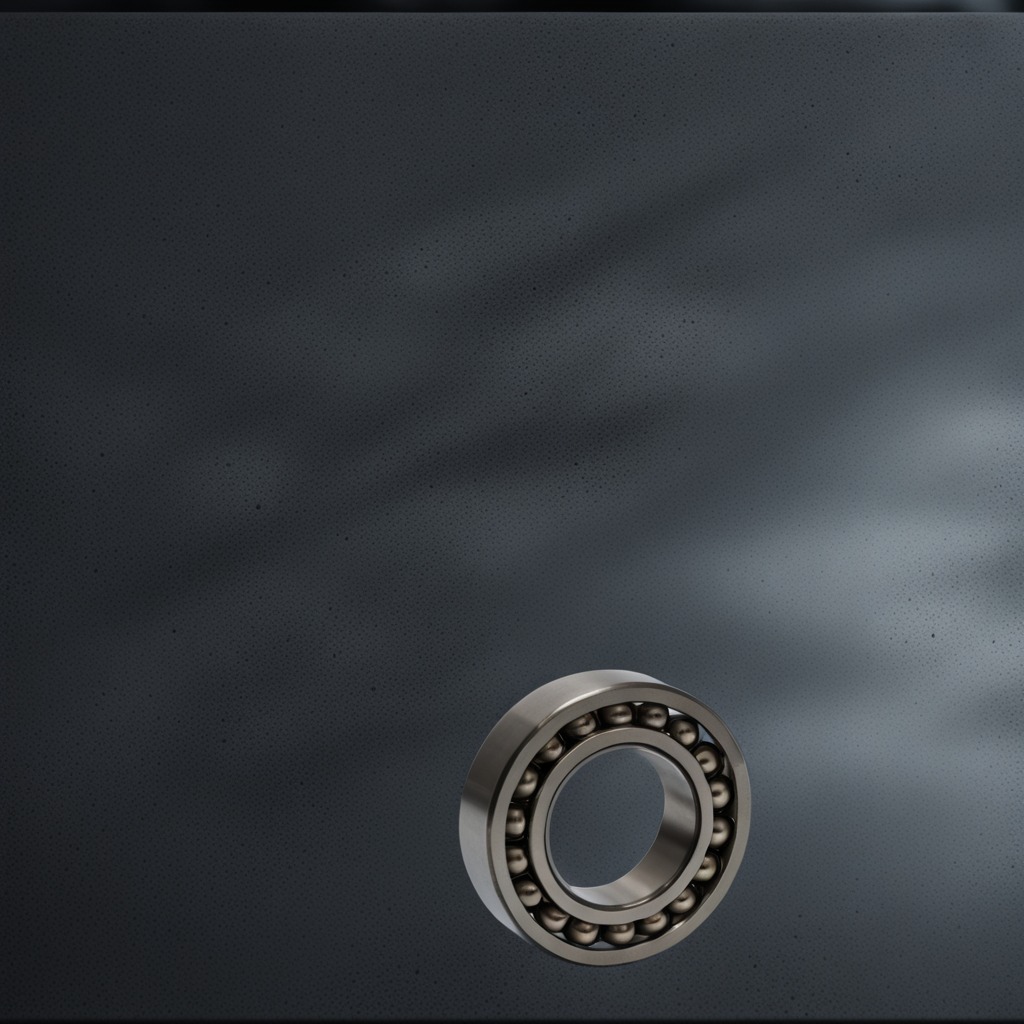
A metal ball bearing is lying on the clean granite table inside a workshop at night.